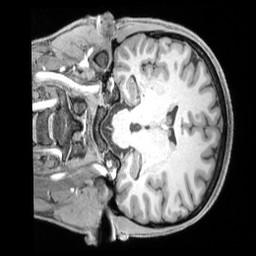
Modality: T1w
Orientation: coronal
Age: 24
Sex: male
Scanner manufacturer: siemens
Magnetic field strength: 3 T
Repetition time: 2.4 s
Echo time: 0.00224 s